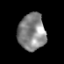
Tissue: prostate
Cell type: T cells
Senescence score: 0.6953
Nuclear area (px): 986
Mean DAPI intensity: 133.628